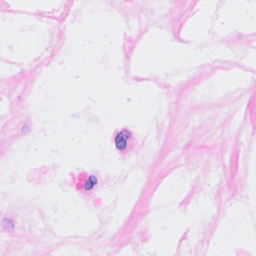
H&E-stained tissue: Breast